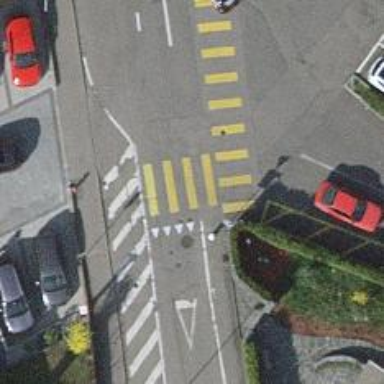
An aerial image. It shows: Zebra crossing on the road.